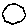
Label: hexagon